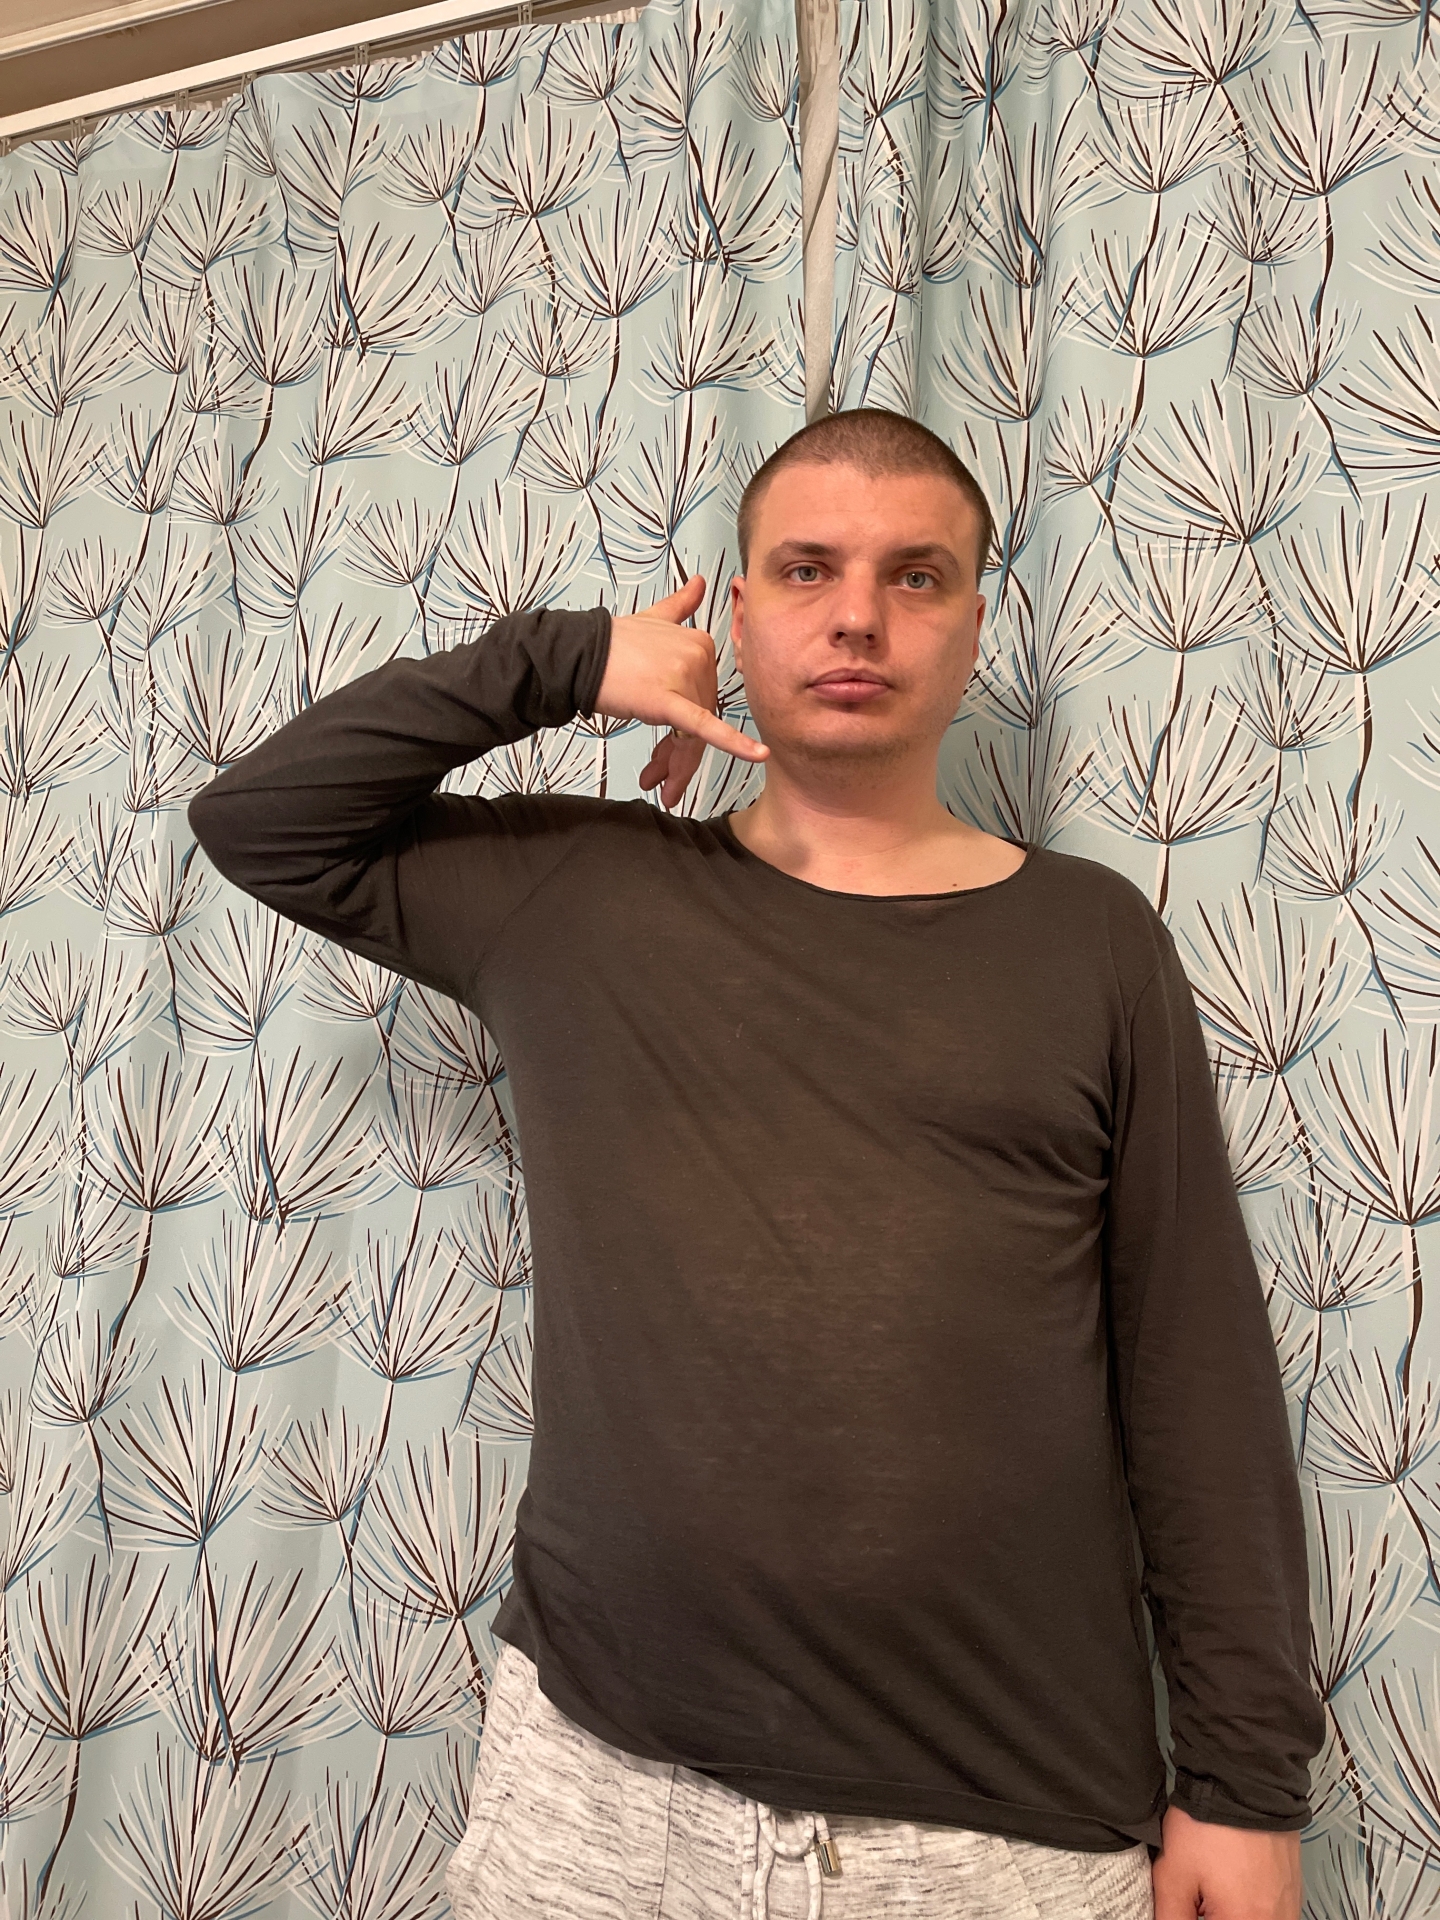
Label: clear